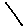
Label: line